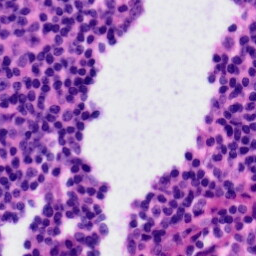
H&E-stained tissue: Tonsil